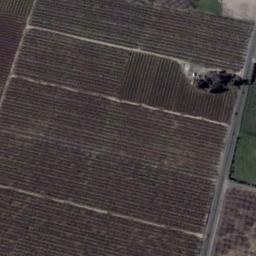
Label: rectangular_farmland